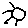
Label: sun